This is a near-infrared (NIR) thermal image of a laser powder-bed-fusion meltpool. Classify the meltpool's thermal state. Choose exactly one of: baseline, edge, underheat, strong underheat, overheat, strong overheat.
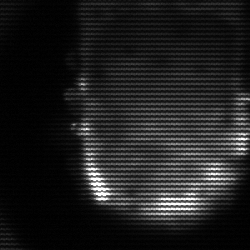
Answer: baseline